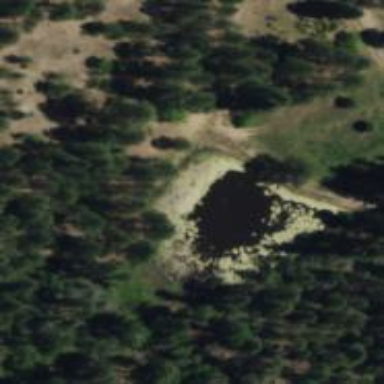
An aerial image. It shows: Reservoir.